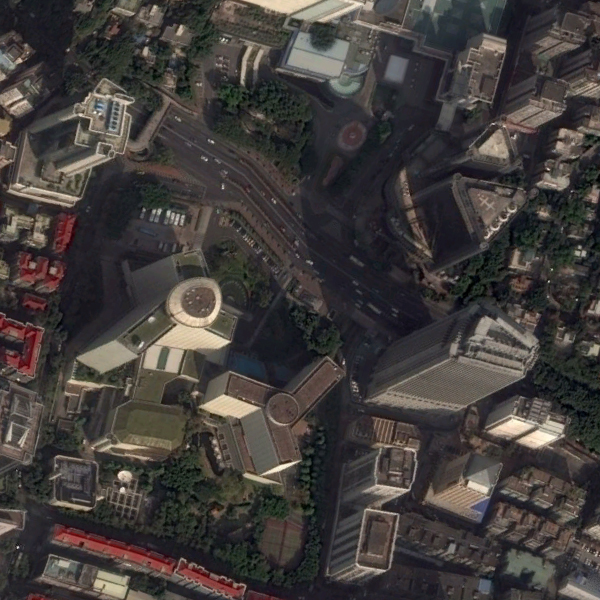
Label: Commercial